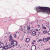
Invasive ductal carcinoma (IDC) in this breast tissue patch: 0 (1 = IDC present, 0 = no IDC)